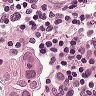
Metastatic tissue present: yes